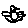
Label: bird